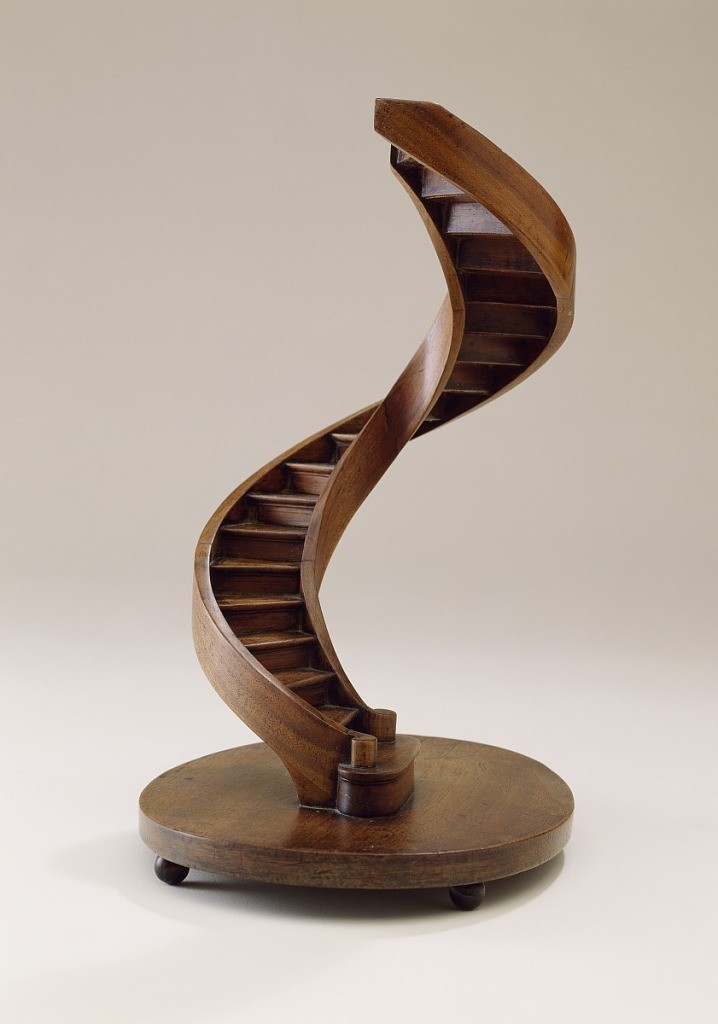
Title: staircase model
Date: ca. 1820–40
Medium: pear (wood), walnut
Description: Spiral staircase model with curved stringboards, on a circular base on bun feet.  This style was popularized by the important master of compagnonnage Agricole Perdiguier.